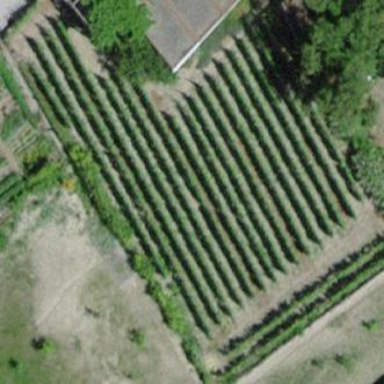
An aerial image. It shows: Vineyard where grapes are grown.